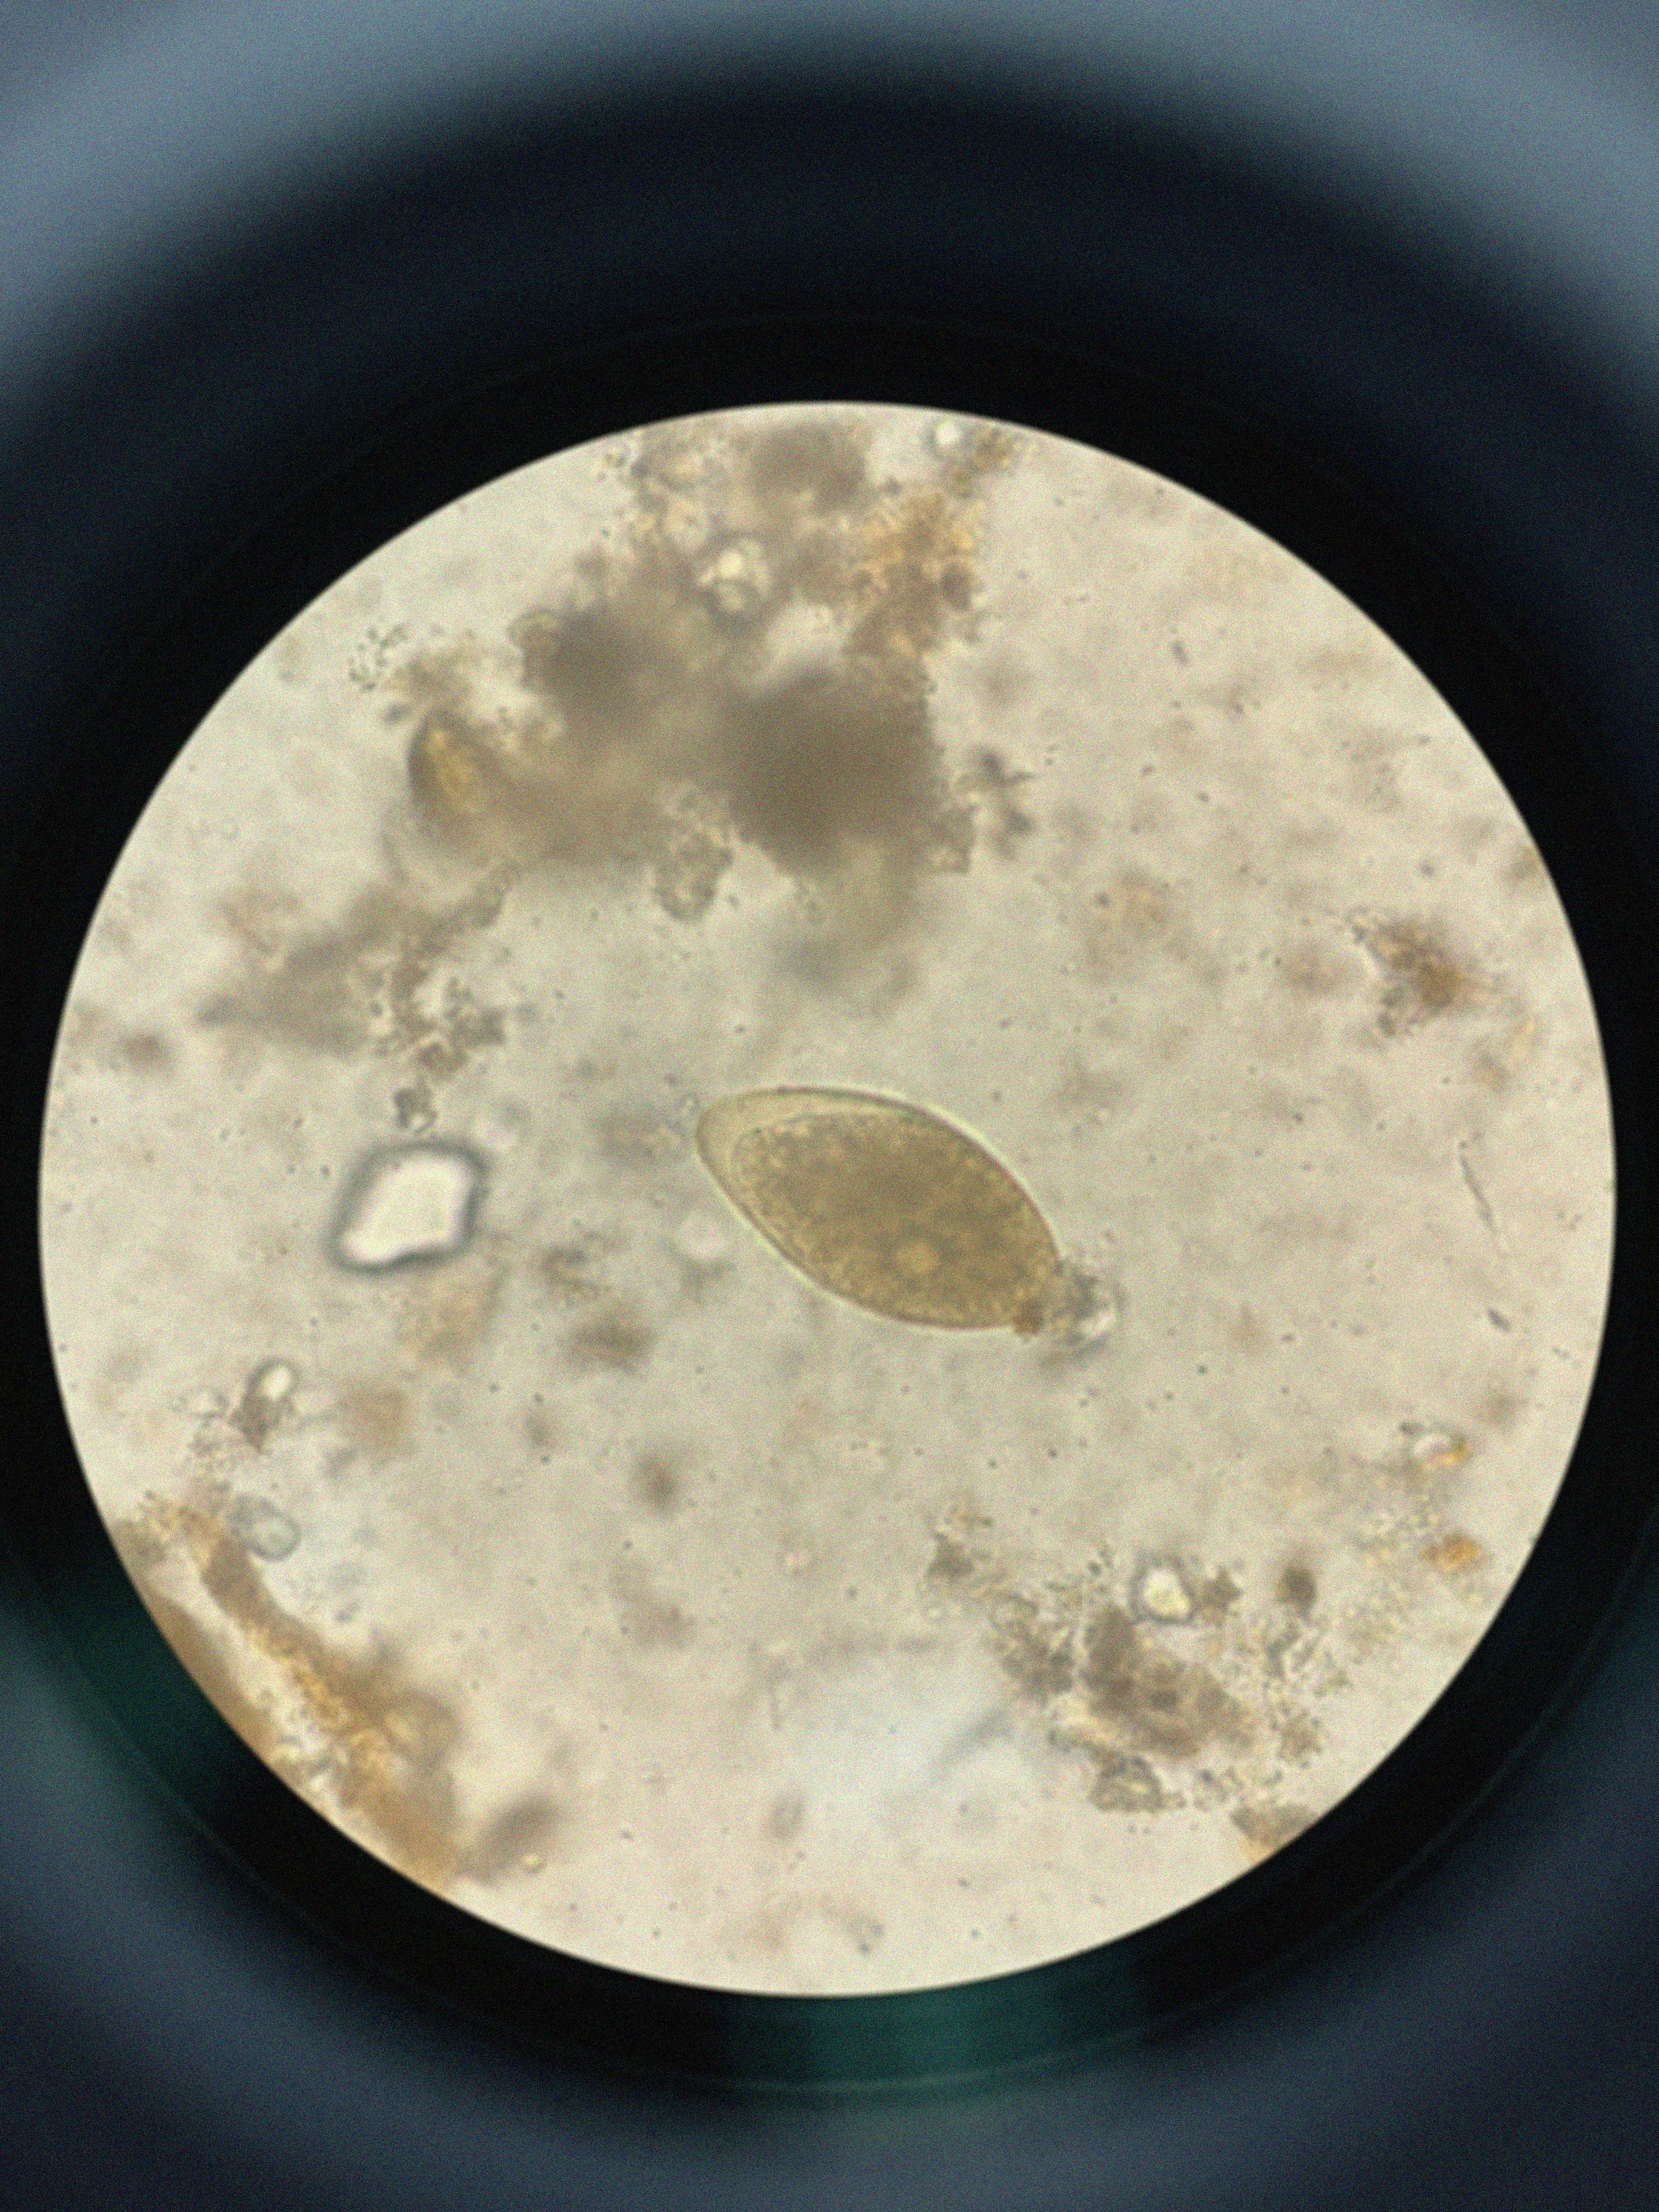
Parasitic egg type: Fasciolopsis buski